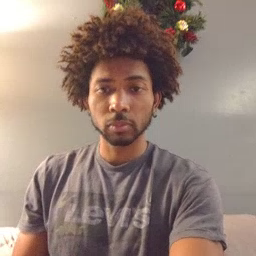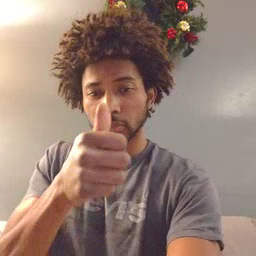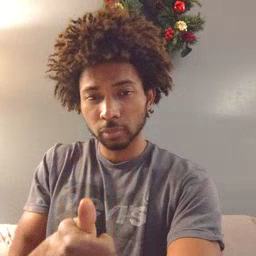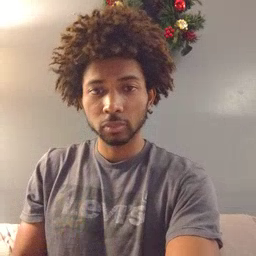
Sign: every